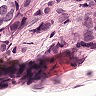
Metastatic tissue present: yes